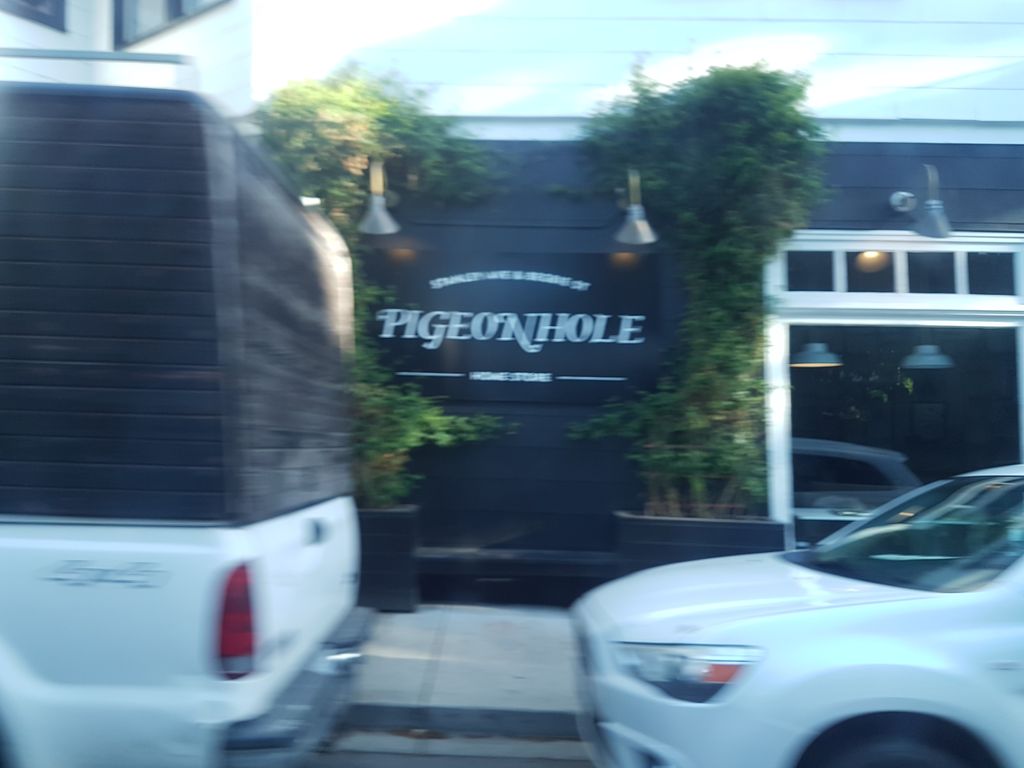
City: victoria